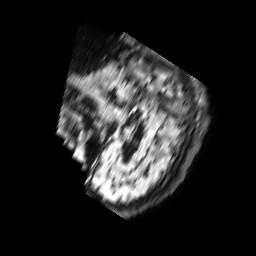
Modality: FLAIR
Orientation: sagittal
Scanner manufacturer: philips
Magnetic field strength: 1.5 T
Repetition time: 6 s
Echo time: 0.1032 s